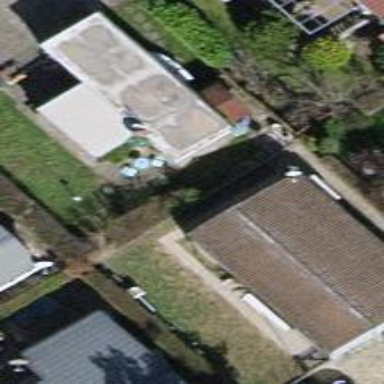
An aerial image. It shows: Static caravan building.